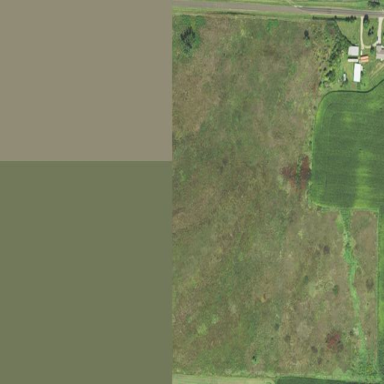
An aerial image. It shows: Nature reserve with prairie grassland.